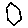
Label: hexagon